Question: I am trying to make the text stay on the right of the jQuery UI accordion icon.
This is how it is rendered.

Here is the markup, I' m using bootstrap as you can see
'''
<div class="panel" id="accordion">
<div class="panel-heading">
<span class="panel-toggle">
2015
</span>
</div>
<div class="panel-body">
<table class="table table-striped table-hover">
<tbody>
<tr>
<td class="span7">
<a>
<span></span>
</td>
<td class="span3">
<a>
</td>
</tr>
</tbody>
</table>
</div>
</div>
'''
And here the jQuery script
'''
<script>
$(function () {
$("#accordion").accordion(
{
header: ".panel-heading",
heightStyle: "content"
});
})
</script>
'''
Could someone tell me how it can be done?
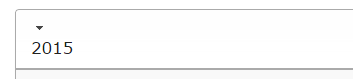
Answer: have you tried to apply style 'display : inline-block;'
to the accordion icon and to your text block ?